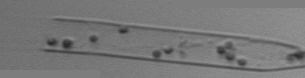
Label: Rhizosolenia